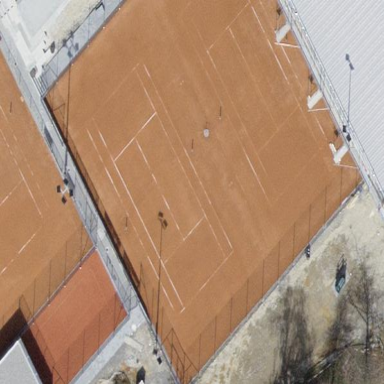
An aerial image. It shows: Clay tennis court pitch.